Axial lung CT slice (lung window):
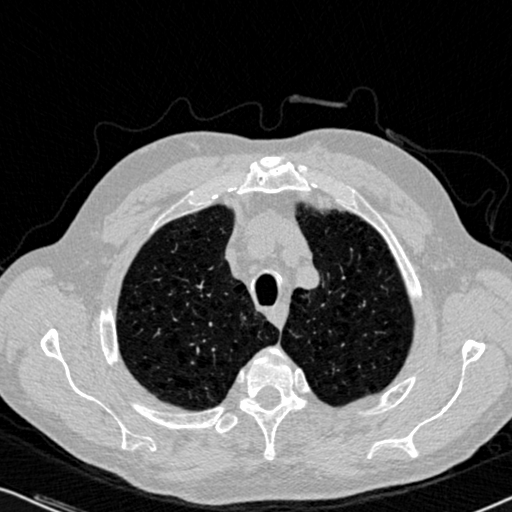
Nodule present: no